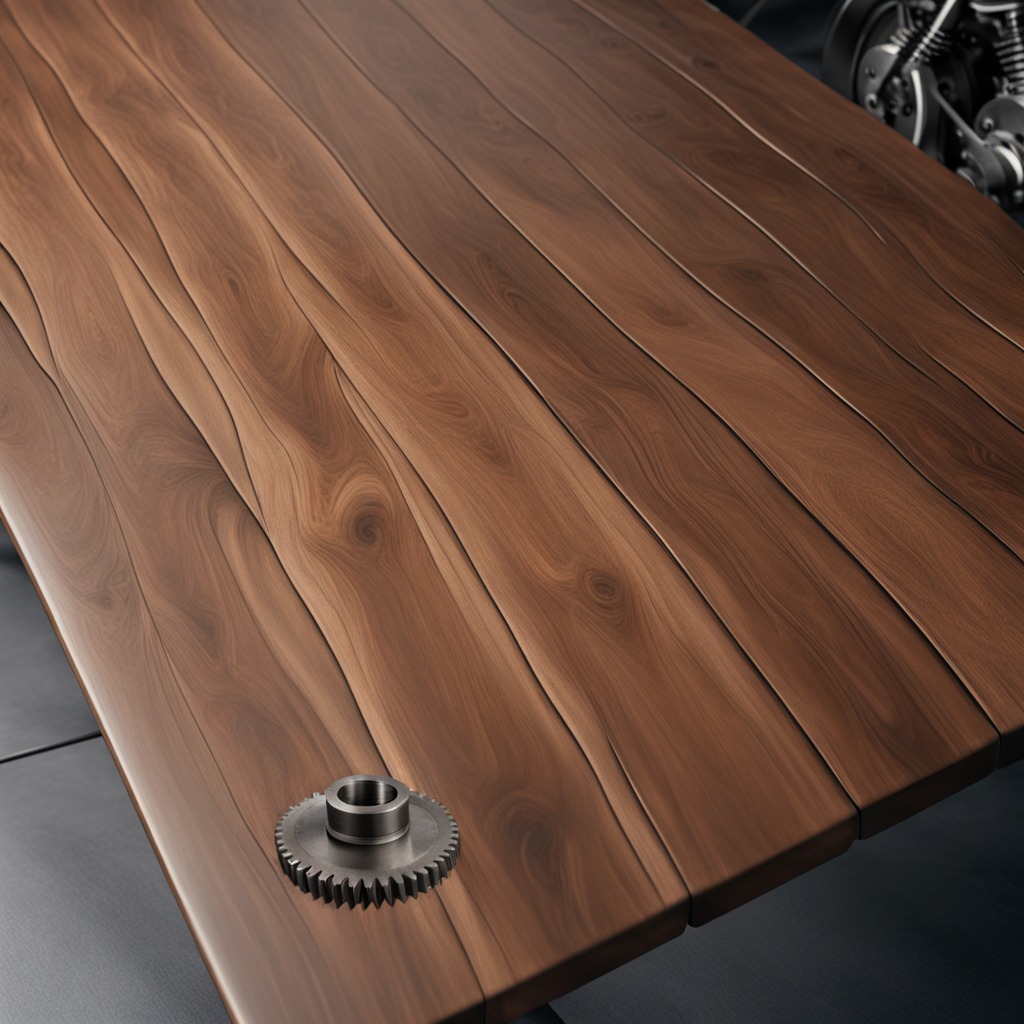
A steel gear with teeth is lying on the wooden table.